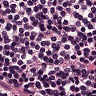
Metastatic tissue present: no